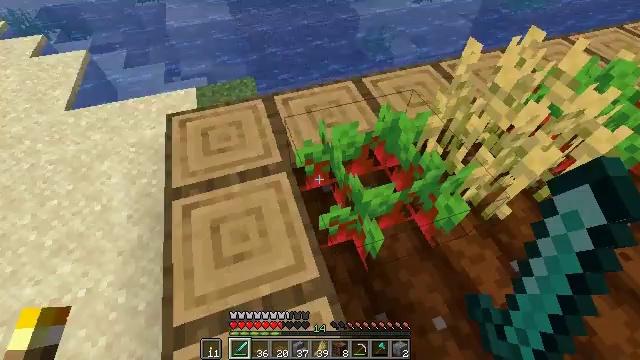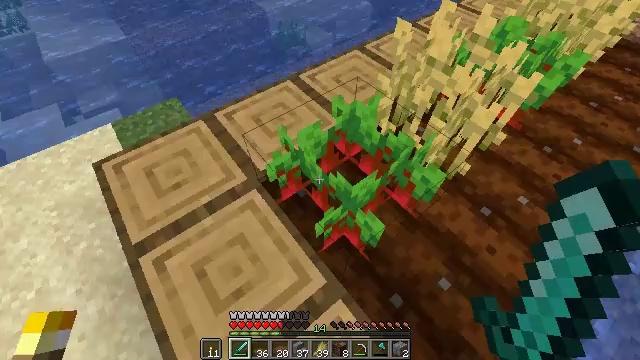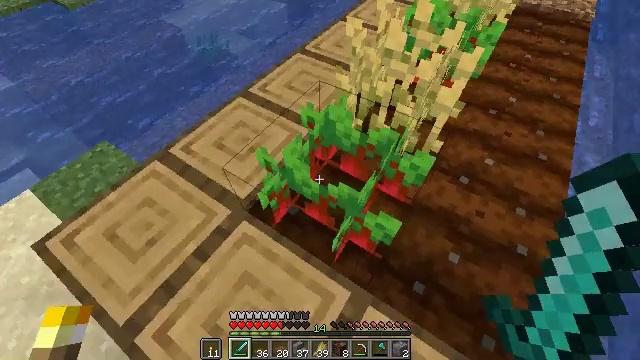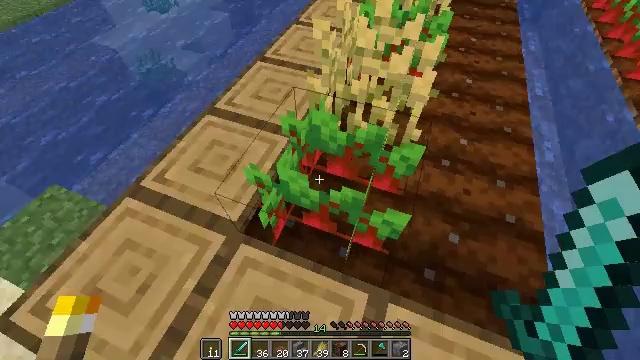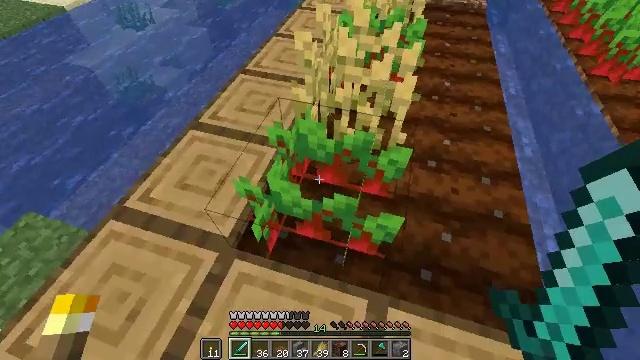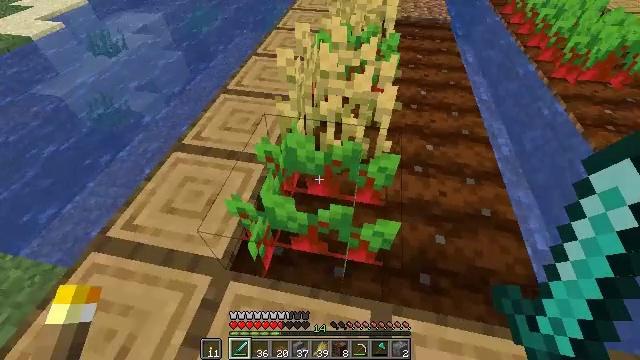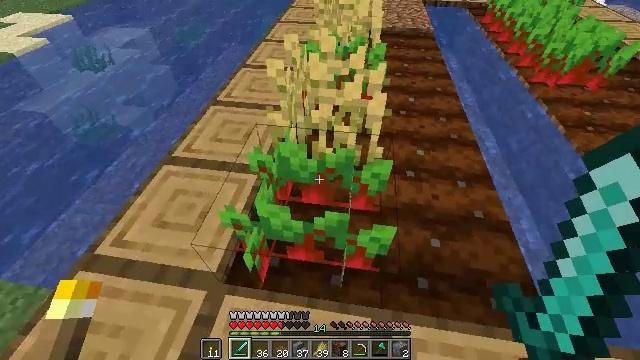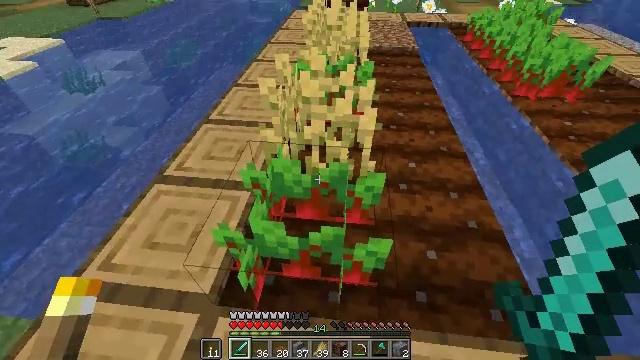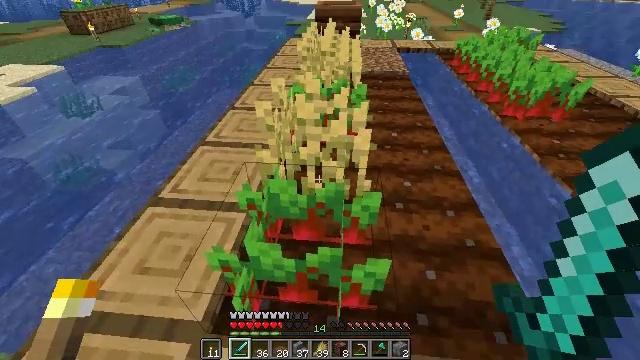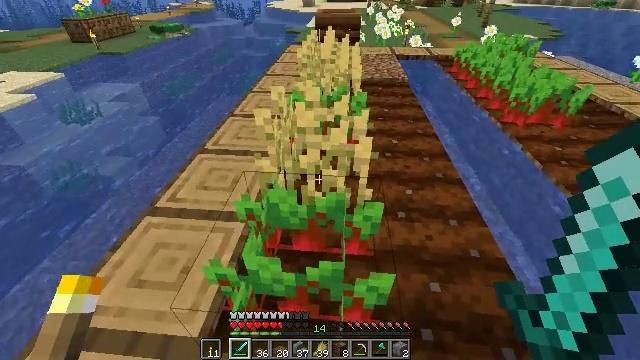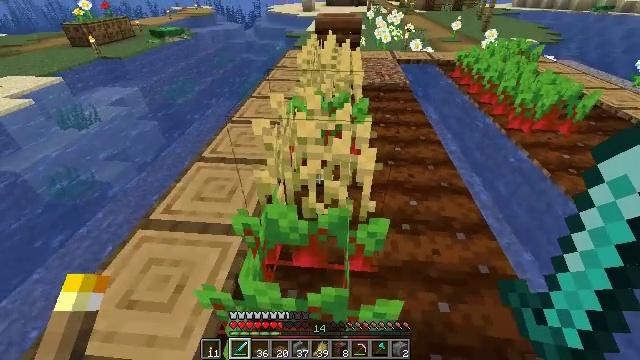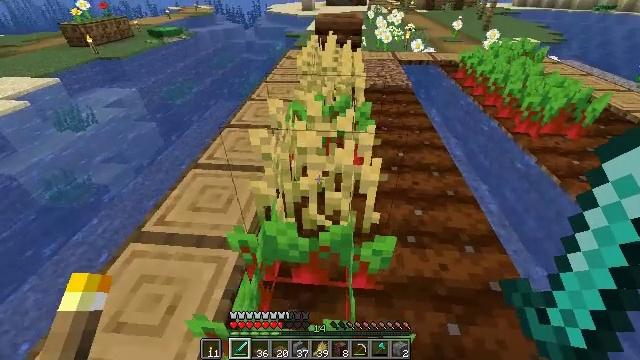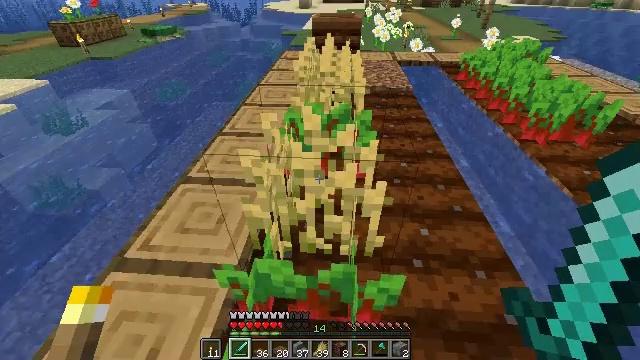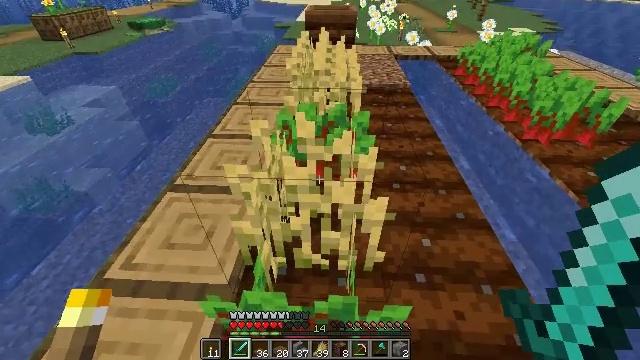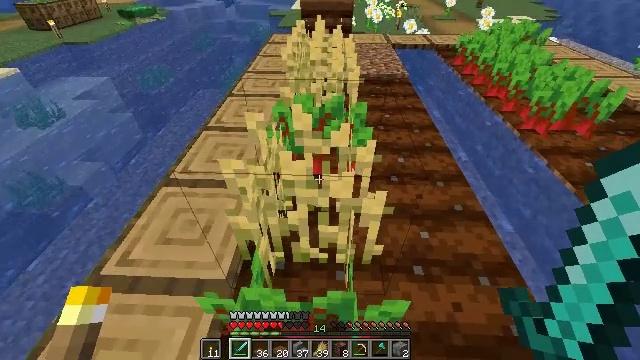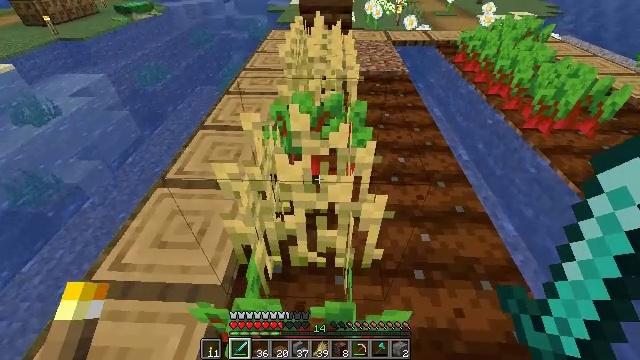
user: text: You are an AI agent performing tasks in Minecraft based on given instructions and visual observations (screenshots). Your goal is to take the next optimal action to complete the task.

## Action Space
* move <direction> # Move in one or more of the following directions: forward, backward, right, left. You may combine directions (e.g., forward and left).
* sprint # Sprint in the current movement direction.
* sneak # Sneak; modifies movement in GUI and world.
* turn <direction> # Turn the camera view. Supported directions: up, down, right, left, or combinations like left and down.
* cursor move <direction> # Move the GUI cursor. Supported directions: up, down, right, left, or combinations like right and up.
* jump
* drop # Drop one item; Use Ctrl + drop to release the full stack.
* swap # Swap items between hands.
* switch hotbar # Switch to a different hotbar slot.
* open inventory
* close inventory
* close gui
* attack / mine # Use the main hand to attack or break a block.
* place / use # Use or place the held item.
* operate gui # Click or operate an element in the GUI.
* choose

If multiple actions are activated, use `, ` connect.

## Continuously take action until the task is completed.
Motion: motion action
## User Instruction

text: Harvest wheat from the field.
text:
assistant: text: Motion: move forward and move left, turn right
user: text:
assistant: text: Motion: move forward and move left, turn right
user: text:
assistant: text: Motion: turn right
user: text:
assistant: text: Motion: turn right and up
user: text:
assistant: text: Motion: turn right and up
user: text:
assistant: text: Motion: turn right and up
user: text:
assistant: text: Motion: turn right and up
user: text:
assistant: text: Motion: turn right and up
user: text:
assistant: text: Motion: move forward, turn up
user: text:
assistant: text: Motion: move forward
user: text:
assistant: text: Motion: move forward
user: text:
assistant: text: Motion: move forward
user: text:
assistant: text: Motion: turn right and down
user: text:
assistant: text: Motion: turn down
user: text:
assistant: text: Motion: no_op
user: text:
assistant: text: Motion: no_op
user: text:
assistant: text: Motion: no_op
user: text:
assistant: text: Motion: turn down
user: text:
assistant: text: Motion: turn left and down
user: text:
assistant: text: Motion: no_op
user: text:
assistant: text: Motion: no_op
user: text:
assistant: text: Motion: turn down
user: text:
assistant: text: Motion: turn down
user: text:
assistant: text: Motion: attack / mine
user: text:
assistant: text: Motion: attack / mine
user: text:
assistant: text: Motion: attack / mine
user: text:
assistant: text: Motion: turn right
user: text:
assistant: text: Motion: move forward
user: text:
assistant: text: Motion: move forward
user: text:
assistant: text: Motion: move forward